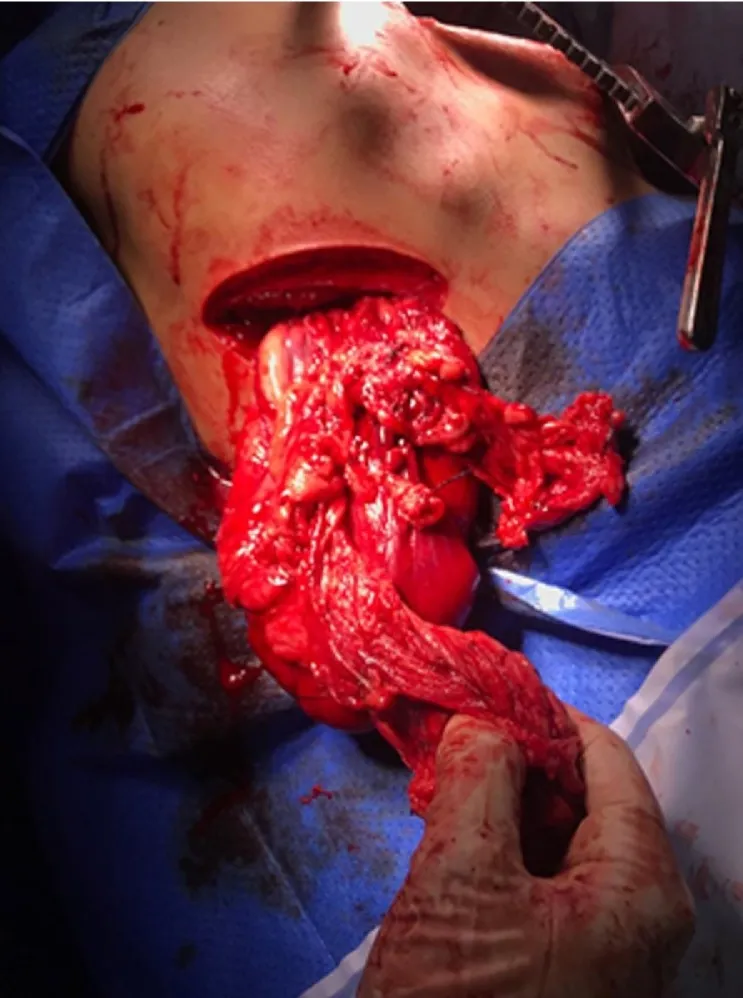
Enlargement of the hernia to reduce hernia content.
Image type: medical_photograph (other_medical_photograph)